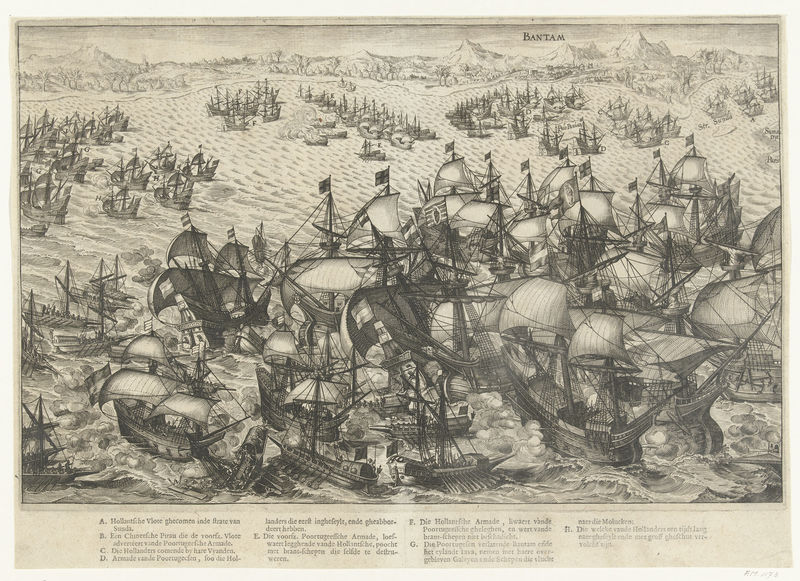
Titel: Overwinning op de Portugese vloot voor Bantam
Künstler: Bartholomeus Willemsz. Dolendo
Standort: Amsterdam
Institution: Rijksmuseum
Schlagwörter: kampf, meer, wasser, ufer, grau, schwarz, weiss, zeichnung, england, ruder, schiffe, schrift, segel, segelschiffe, wellen, ansicht, fahnen, berge, hafen, masten, dampf, schlacht, sinken, bucht, druck, radierung, stich, kanonen, flaggen, maste, kupferstich, schuss, seeschlacht, königreich, meeresbucht, von oben, armada, bantam, seeschlacvht, commonwelth, schrfi